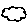
Label: cloud